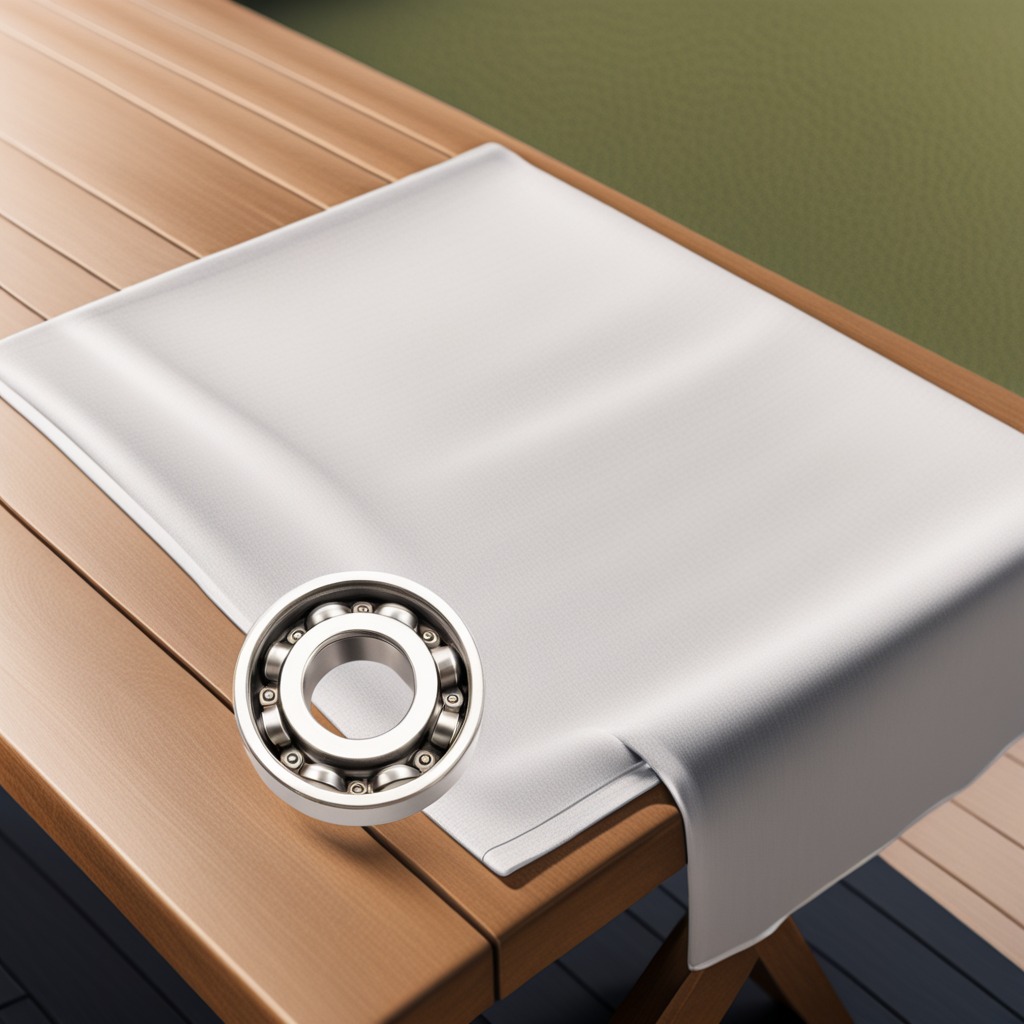
A metal ball bearing is lying on the wooden table in an outdoor workshop during daytime bright natural light soft shadows worn but beneath the cloth.